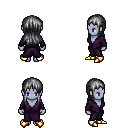
a pixel art fantasy rpg character, female body template, dark elf, purple skin, purple robe, white pants, gray unkempt hairstyle, gold boots, four views (front, back, left, right), 2x2 character sprite sheet, small pixel art, hard edges, no anti-aliasing